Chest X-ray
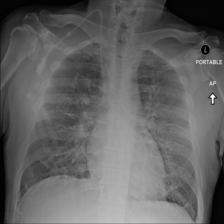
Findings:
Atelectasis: negative
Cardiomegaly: negative
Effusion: negative
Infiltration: negative
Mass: negative
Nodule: negative
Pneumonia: negative
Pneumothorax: negative
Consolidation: negative
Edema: positive
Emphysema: negative
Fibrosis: negative
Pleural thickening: negative
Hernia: negative